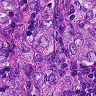
Metastatic tissue present: yes